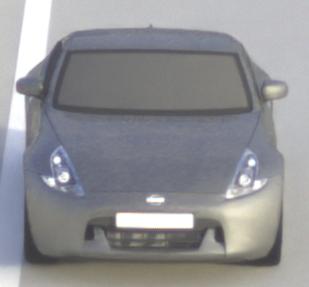
Make: Nissan
Model: 370Z Coupé
Detailed model: 370Z (Z34) Coupé
Model produced from: 2009/12
Model produced until: 2013/03
Doors: 3
Color: gray
Road condition: dry road
Daytime: morning or afternoon
Contrast: medium contrast